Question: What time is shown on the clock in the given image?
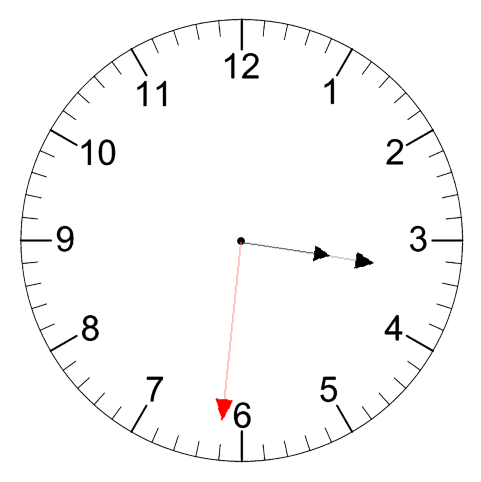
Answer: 03:16:31